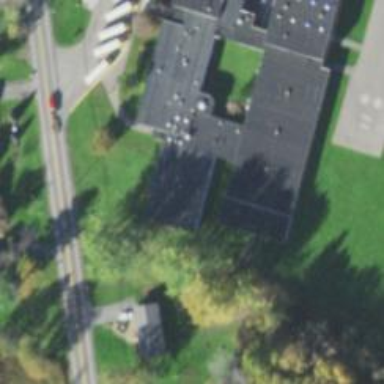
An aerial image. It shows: School.